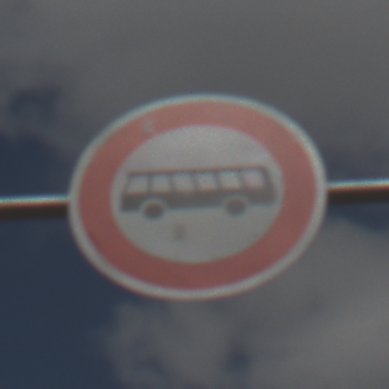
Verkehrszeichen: VerbotKraftomnibusse
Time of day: Midday
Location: Outdoor (Nature)
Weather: PartlyCloudy
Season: NotSpecified
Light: Natural